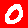
Digit: 0